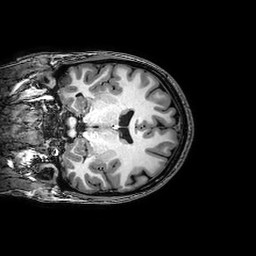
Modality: T1w
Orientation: coronal
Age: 19
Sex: female
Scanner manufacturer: philips
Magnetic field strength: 3 T
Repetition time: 0.008199 s
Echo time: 0.00375 s